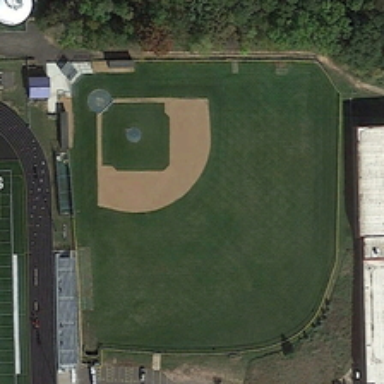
A baseball field is near a building and some green trees .